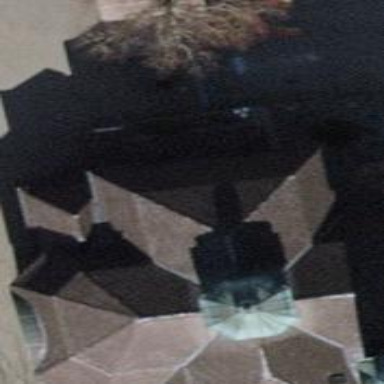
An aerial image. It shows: Church which is place of worship.